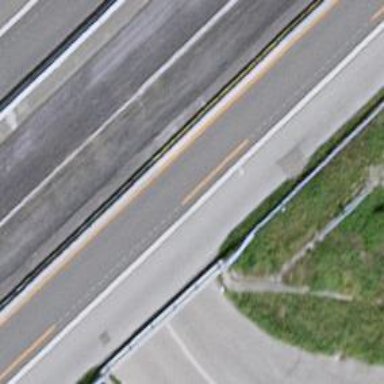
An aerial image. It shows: Bridge over motorway.